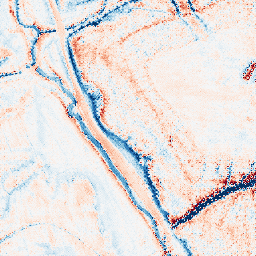
Category: edge_preserving
Decomposition family: bilateral
Decomposition parameters: d: 21
sigma_color: 75
sigma_space: 150
Upsampling method: regularized
Upsampling parameters: scale: 2
lambda_reg: 0.1
Upsampling scale: 2